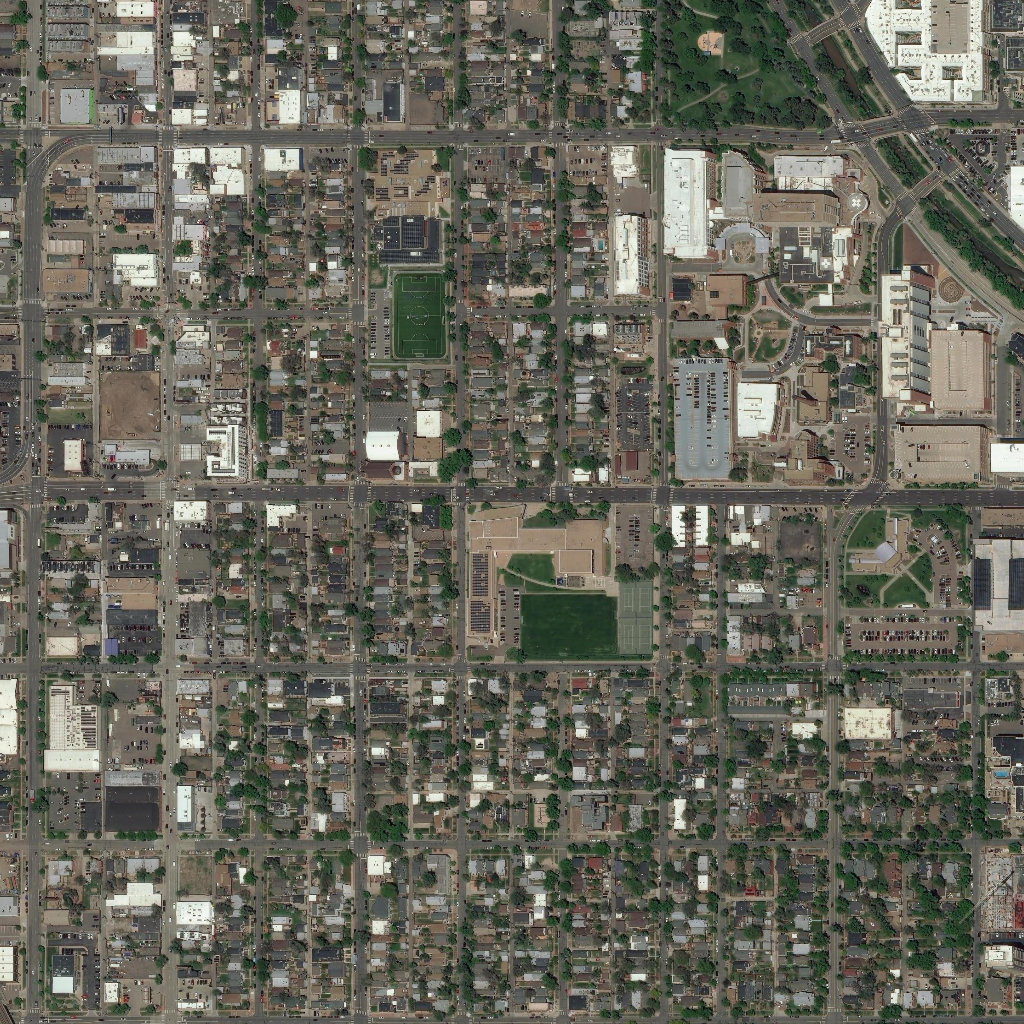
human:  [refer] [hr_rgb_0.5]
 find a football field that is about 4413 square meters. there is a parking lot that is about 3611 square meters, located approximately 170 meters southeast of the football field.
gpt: <box>[[38, 26, 43, 35, 0]]</box>